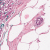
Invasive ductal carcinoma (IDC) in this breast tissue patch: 0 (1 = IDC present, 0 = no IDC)